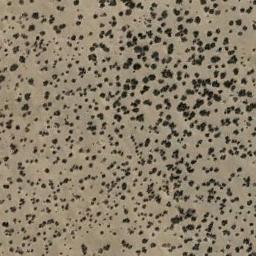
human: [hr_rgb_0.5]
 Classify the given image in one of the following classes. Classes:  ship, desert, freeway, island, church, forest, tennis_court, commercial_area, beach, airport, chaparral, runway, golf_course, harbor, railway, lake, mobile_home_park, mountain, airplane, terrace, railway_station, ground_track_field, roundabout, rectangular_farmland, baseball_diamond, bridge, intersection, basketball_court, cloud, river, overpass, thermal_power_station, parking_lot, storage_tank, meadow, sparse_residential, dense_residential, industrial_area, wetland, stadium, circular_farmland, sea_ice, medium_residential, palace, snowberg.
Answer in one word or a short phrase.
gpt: chaparral